Question: I would like some one to provide me with a valid css which can put 2 Boxes inside a box.
like in the image I have given

'''
<style type="text/css">
#adbox {
width: 602px;
height: 250px;
border-width: 0;
border-color: red;
}
#adbox .adbox1 {
width: 300px;
height: 250px;
border-width: 0;
border-color: red;
}
#adbox .adbox2 {
width: 300px;
height: 250px;
border-width: 0;
border-color: red;
}
</style>
'''
'''
<div align=center><div id="adbox">
<div class="adbox1">
<img src="foobar1.jpg" border="0" />
</div>
<div class="adbox2">
<img src="foobar.jpg" border="0" />
</div>
</div></div>
'''
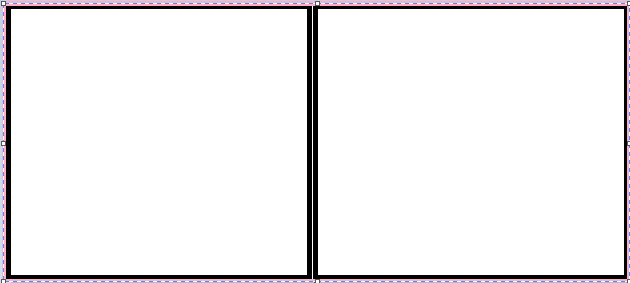
Answer: I'm going to guess that you want to align the boxes like in the image you provided.
You can do this with this css:
'''
#adbox {
width: 600px;
height: 250px;
border: 1px red solid;
}
#adbox .adbox1, #adbox .adbox2 {
width: 300px;
height: 250px;
float: left;
outline: 1px red solid;
}
'''
Example: <URL>